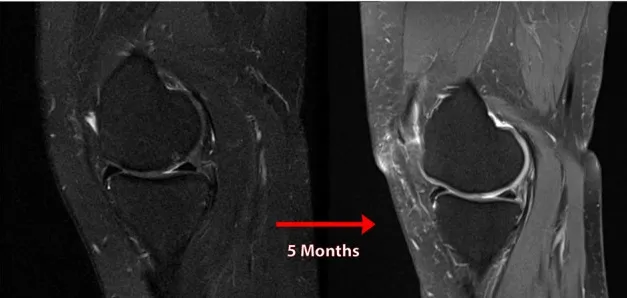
Sagittal. MR images of the knee of natural history patient #4 showing progression of osteoarthritis over 5 months following neglected medial meniscal root tear (left knee).
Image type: radiology (mri)